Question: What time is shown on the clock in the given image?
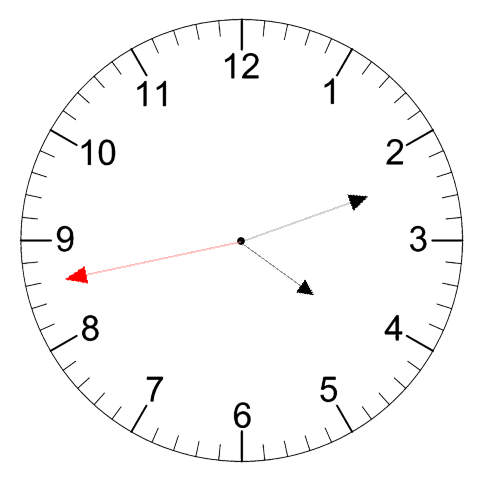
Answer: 04:11:43